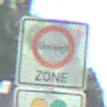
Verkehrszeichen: BeginnUmweltzone
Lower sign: FreistellungVomVerkehrsverbot2
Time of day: Midday
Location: Outdoor (Special)
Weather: PartlyCloudy
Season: NotSpecified
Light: Natural